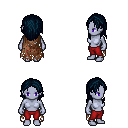
a pixel art fantasy rpg character, female body template, dark elf, purple skin, brown tattered cape, red pants, raven long hairstyle, four views (front, back, left, right), 2x2 character sprite sheet, small pixel art, hard edges, no anti-aliasing